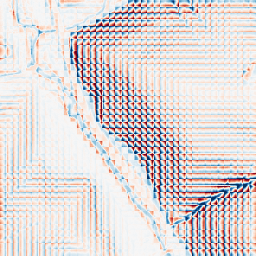
Category: wavelet
Decomposition family: wavelet_dwt
Decomposition parameters: wavelet: haar
level: 3
Upsampling method: quartic
Upsampling parameters: scale: 2
Upsampling scale: 2